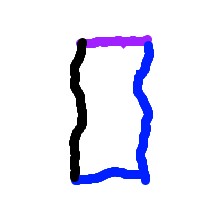
Shape: rectangle